Here is the wavelet time-frequency representation (scalogram) of a rolling-element bearing's vibration measurement. Determine the bearing's health state. Answer with exactly one of: normal, inner_race, outer_race, ball.
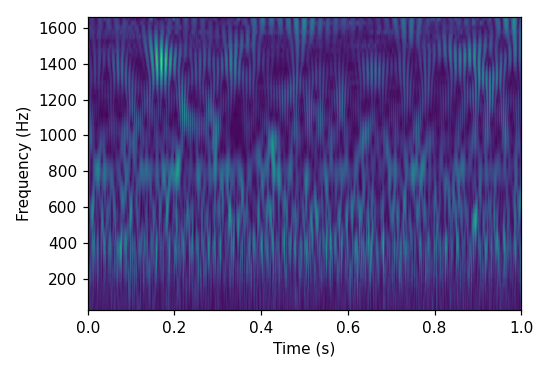
Answer: outer_race